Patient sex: M
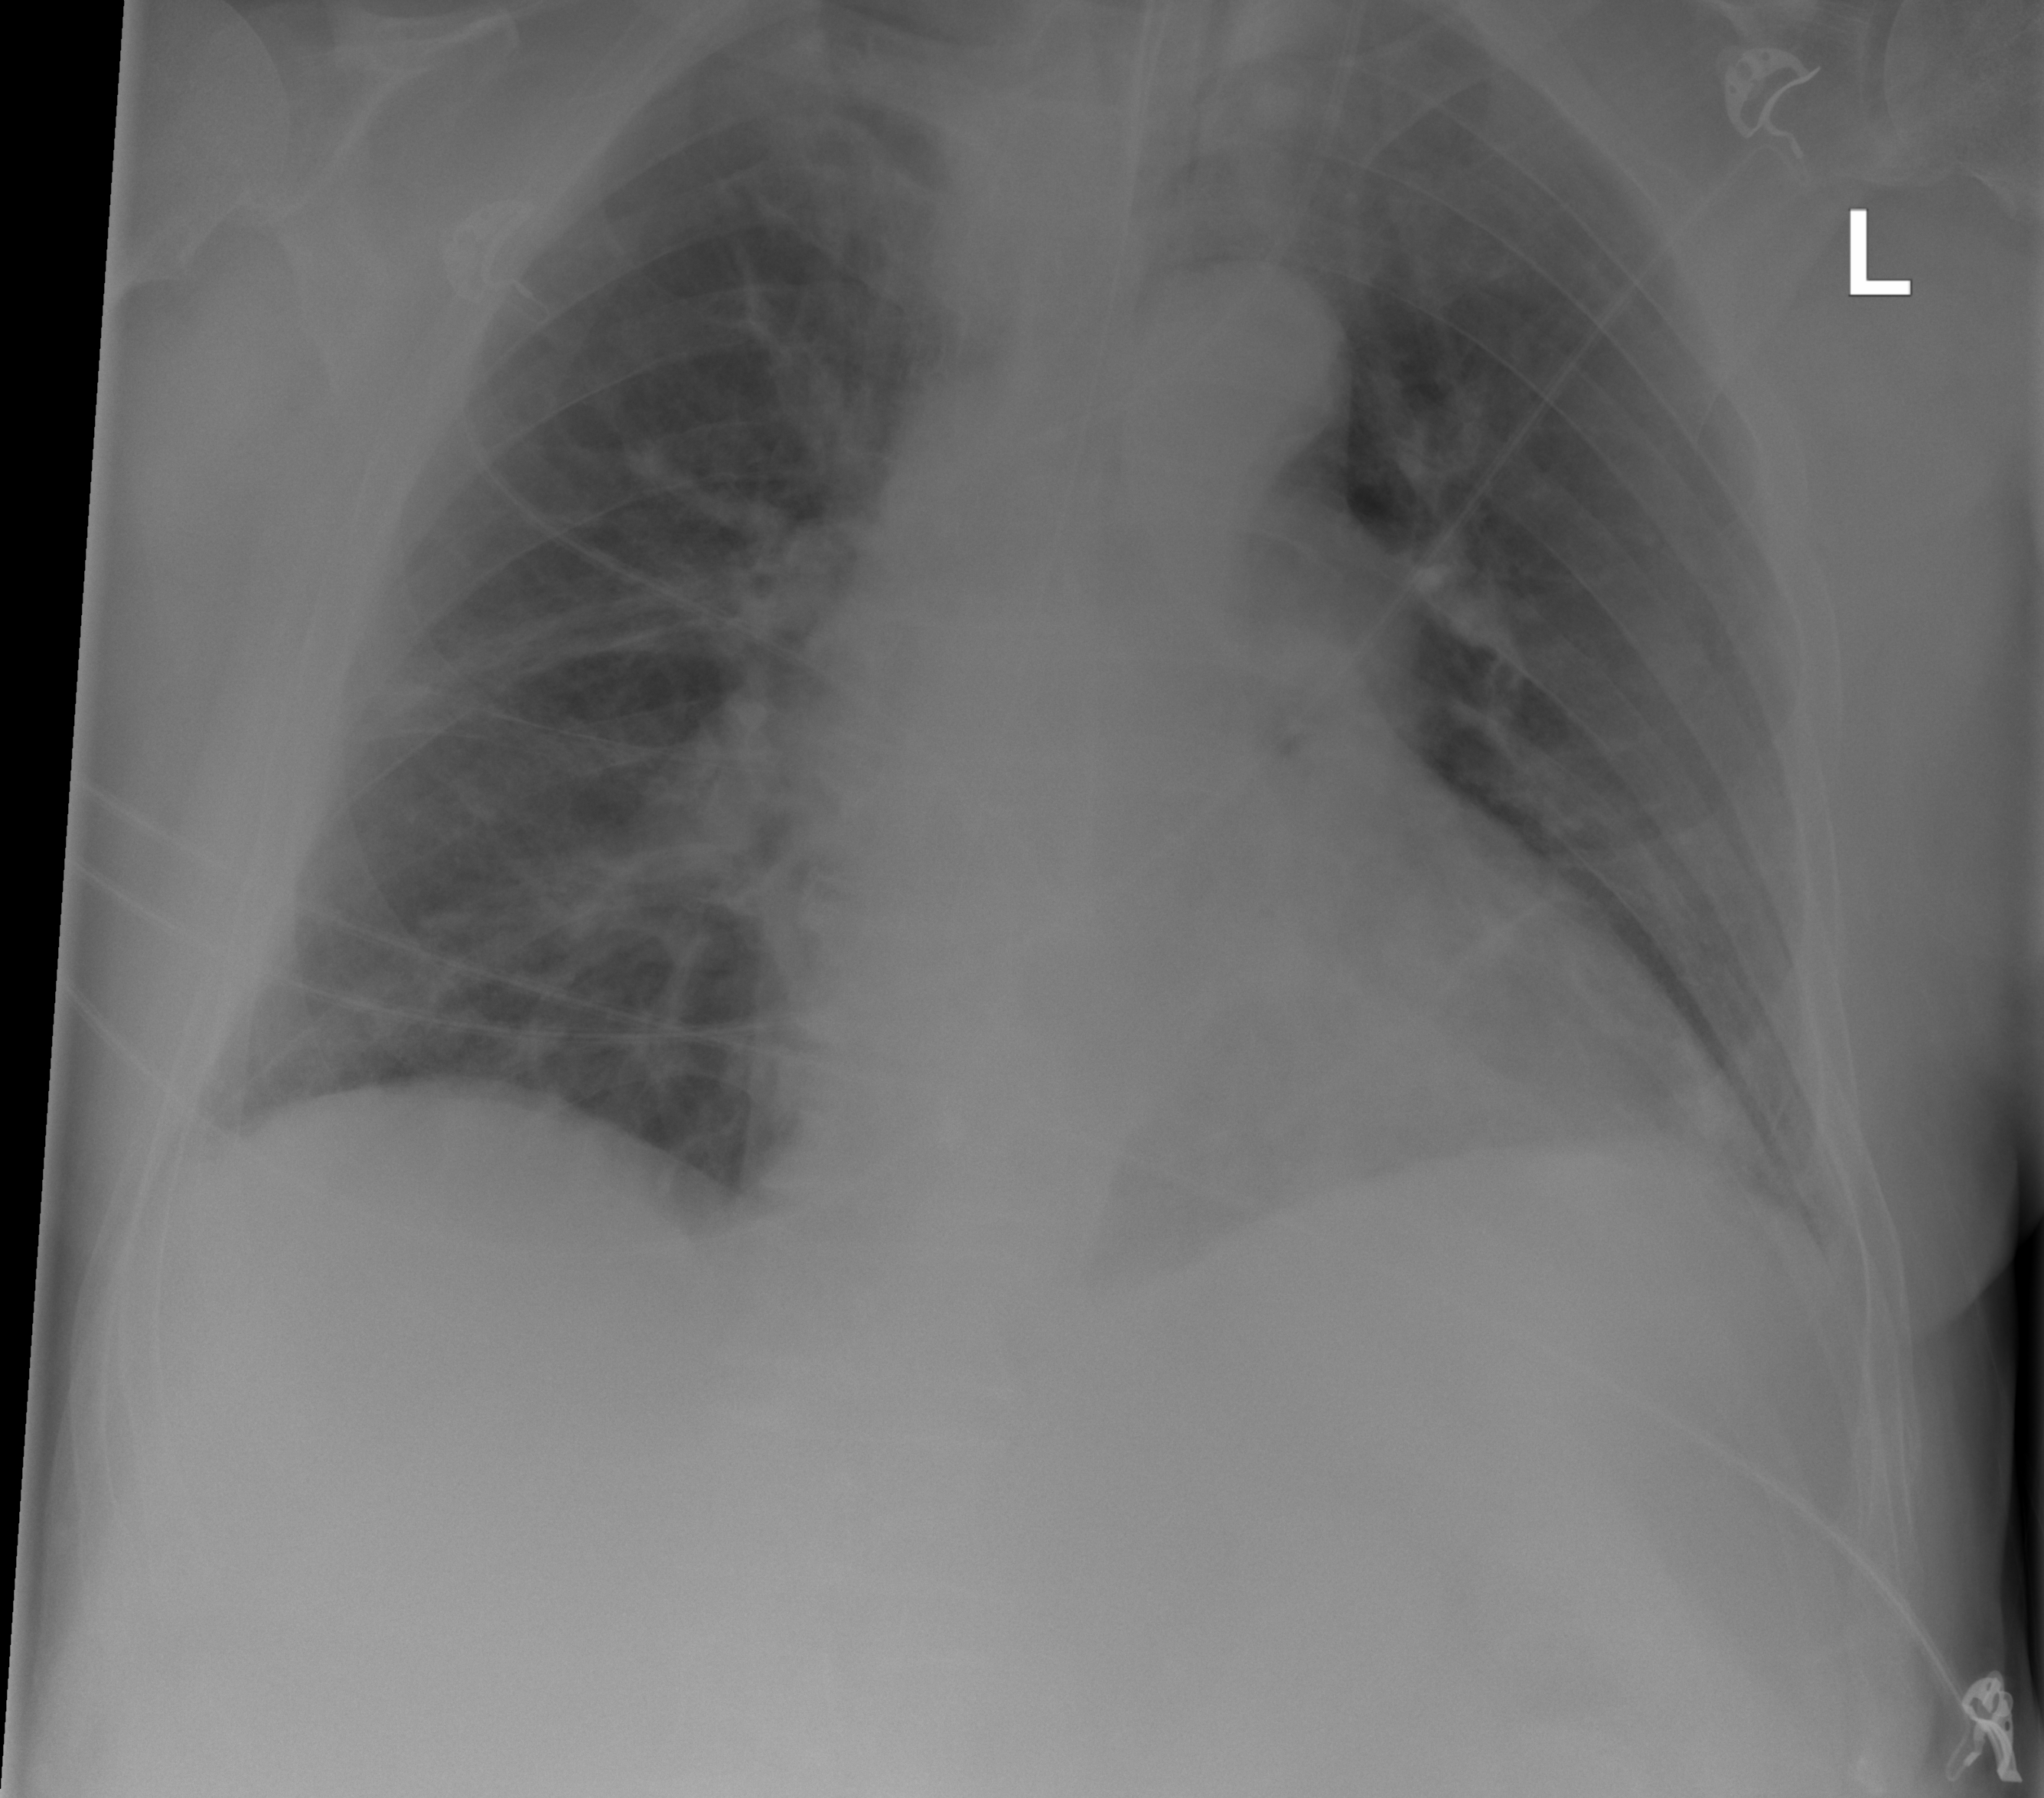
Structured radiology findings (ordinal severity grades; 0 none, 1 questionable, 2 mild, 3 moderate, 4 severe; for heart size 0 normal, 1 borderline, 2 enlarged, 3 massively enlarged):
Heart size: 2
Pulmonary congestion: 2
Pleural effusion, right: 0
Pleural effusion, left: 0
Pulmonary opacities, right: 0
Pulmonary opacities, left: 0
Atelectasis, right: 0
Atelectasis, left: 0